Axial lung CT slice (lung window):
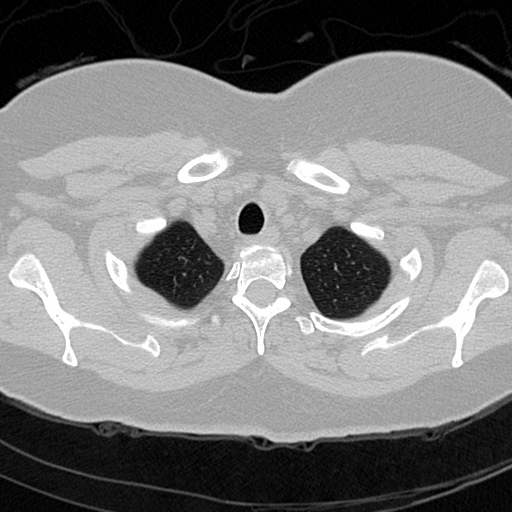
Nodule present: no